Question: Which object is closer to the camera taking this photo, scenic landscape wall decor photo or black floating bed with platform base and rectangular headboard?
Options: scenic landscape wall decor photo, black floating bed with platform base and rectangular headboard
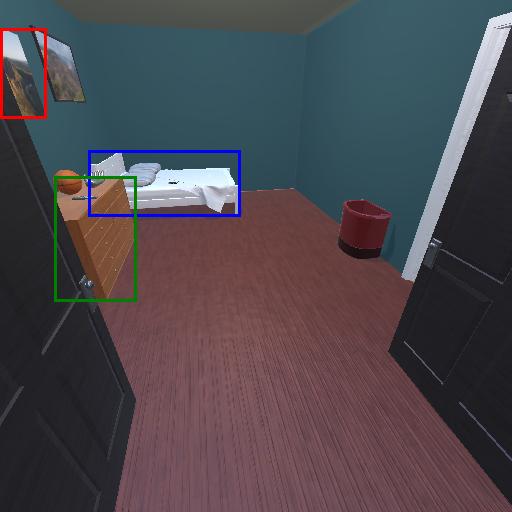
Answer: scenic landscape wall decor photo